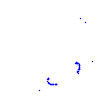
Particle: proton